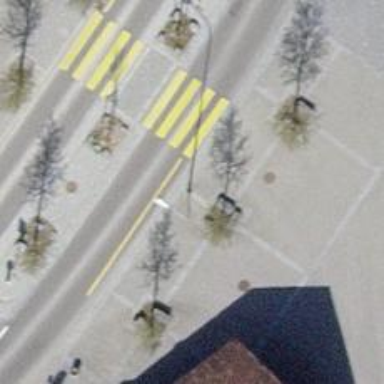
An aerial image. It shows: Support pole.